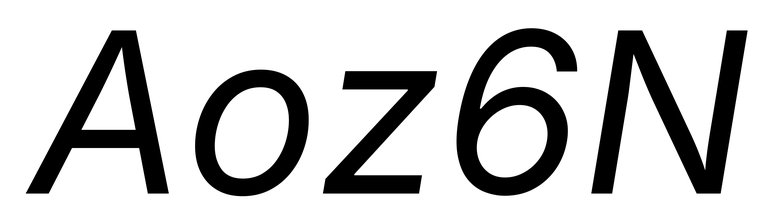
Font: Inter-Italic_Italic